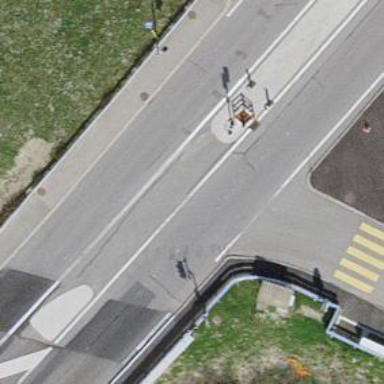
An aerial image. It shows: Driveway with asphalt surface on the left side of the road.